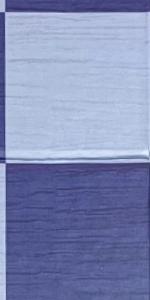
Label: Empty